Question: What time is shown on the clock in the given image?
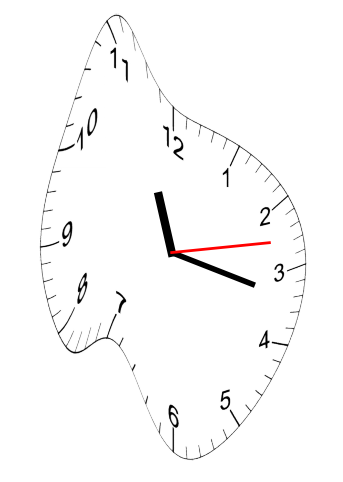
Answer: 11:17:13